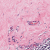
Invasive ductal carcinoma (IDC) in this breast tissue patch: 0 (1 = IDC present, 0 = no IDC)